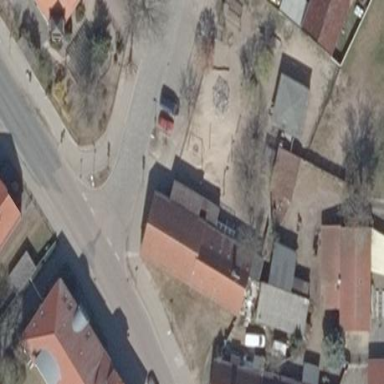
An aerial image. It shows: School building with gabled roof.